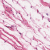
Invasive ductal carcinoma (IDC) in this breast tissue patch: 0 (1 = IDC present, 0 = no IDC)